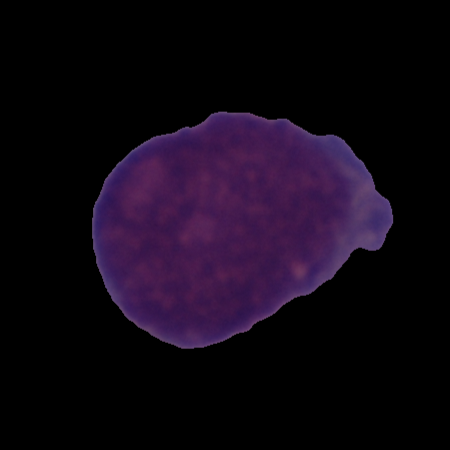
Label: healthy